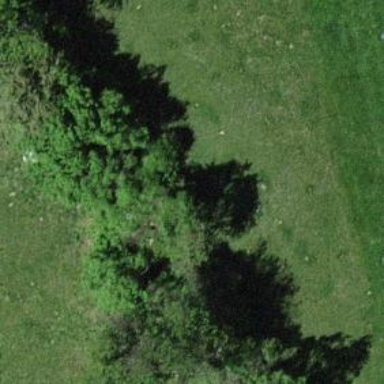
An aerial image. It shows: Row of trees in natural setting.